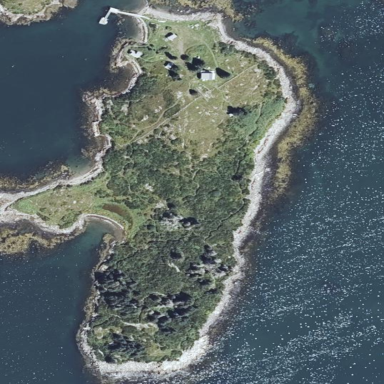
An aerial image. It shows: Island with natural coastline.